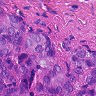
Metastatic tissue present: yes